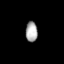
Tissue: lung
Cell type: Epithelial cells
Senescence score: 0.2053
Nuclear area (px): 240
Mean DAPI intensity: 167.121